高一 · 度量几何学
下列四个结论中假命题的个数是( )

(1)垂直于同一直线的两条直线互相平行;

(2)平行于同一直线的两直线平行;

(3) 若直线 $a, b, c$ 满足 $a / / b, b \perp c$, 则 $a \perp c$;

(4)若直线 $l_{1}, l_{2}$ 是异面直线, 则与 $l_{1}, l_{2}$ 都相交的两条直线是异面直线.
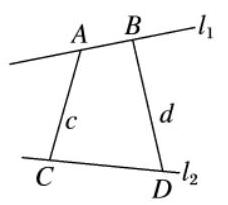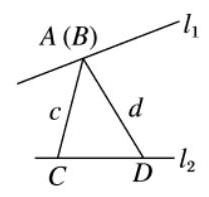
A. 1
B. 2
C. 3
D. 4
答案: B
解析: (1)(4)均为假命题. (1)可举反例, 如 $a 、 b 、 c$ 三线两两垂直.

(4)如图甲， $c 、 d$ 与异面直线 $l_{1} 、 l_{2}$ 交于四个点，此时 $c 、 d$ 异面;

当点 $A$ 在直线 $l_{1}$ 上运动(其余三点不动)时, 会出现点 $A$ 与 $B$ 重合的情形，如图乙所示，此时 $c 、 d$ 共面相交.

甲

乙